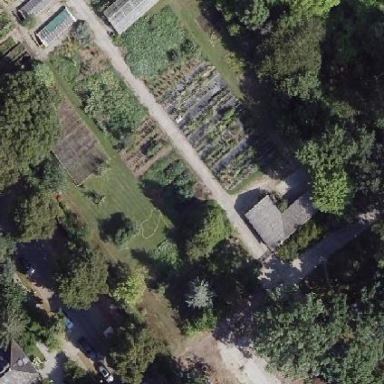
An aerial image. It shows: Plant nursery.